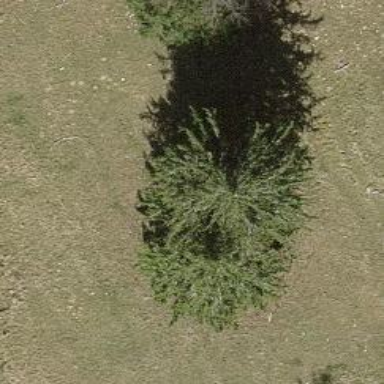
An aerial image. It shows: Single tag "natural: tree."